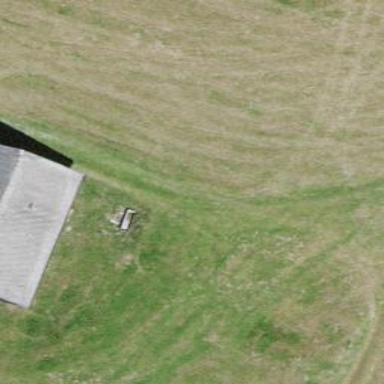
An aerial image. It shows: Path.